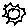
Label: sun